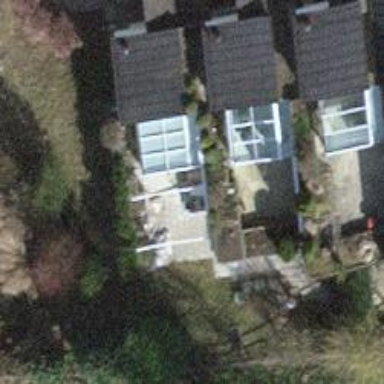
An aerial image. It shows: Simple house.